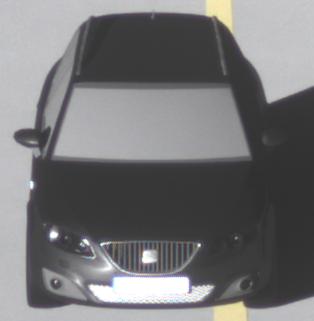
Make: SEAT
Model: Exeo ST 1.6
Detailed model: Exeo (3R) ST
Model produced from: 2010/05
Model produced until: 2010/08
Doors: 5
Color: black
Road condition: dry road
Daytime: sunrise or sunset
Contrast: high contrast